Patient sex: M
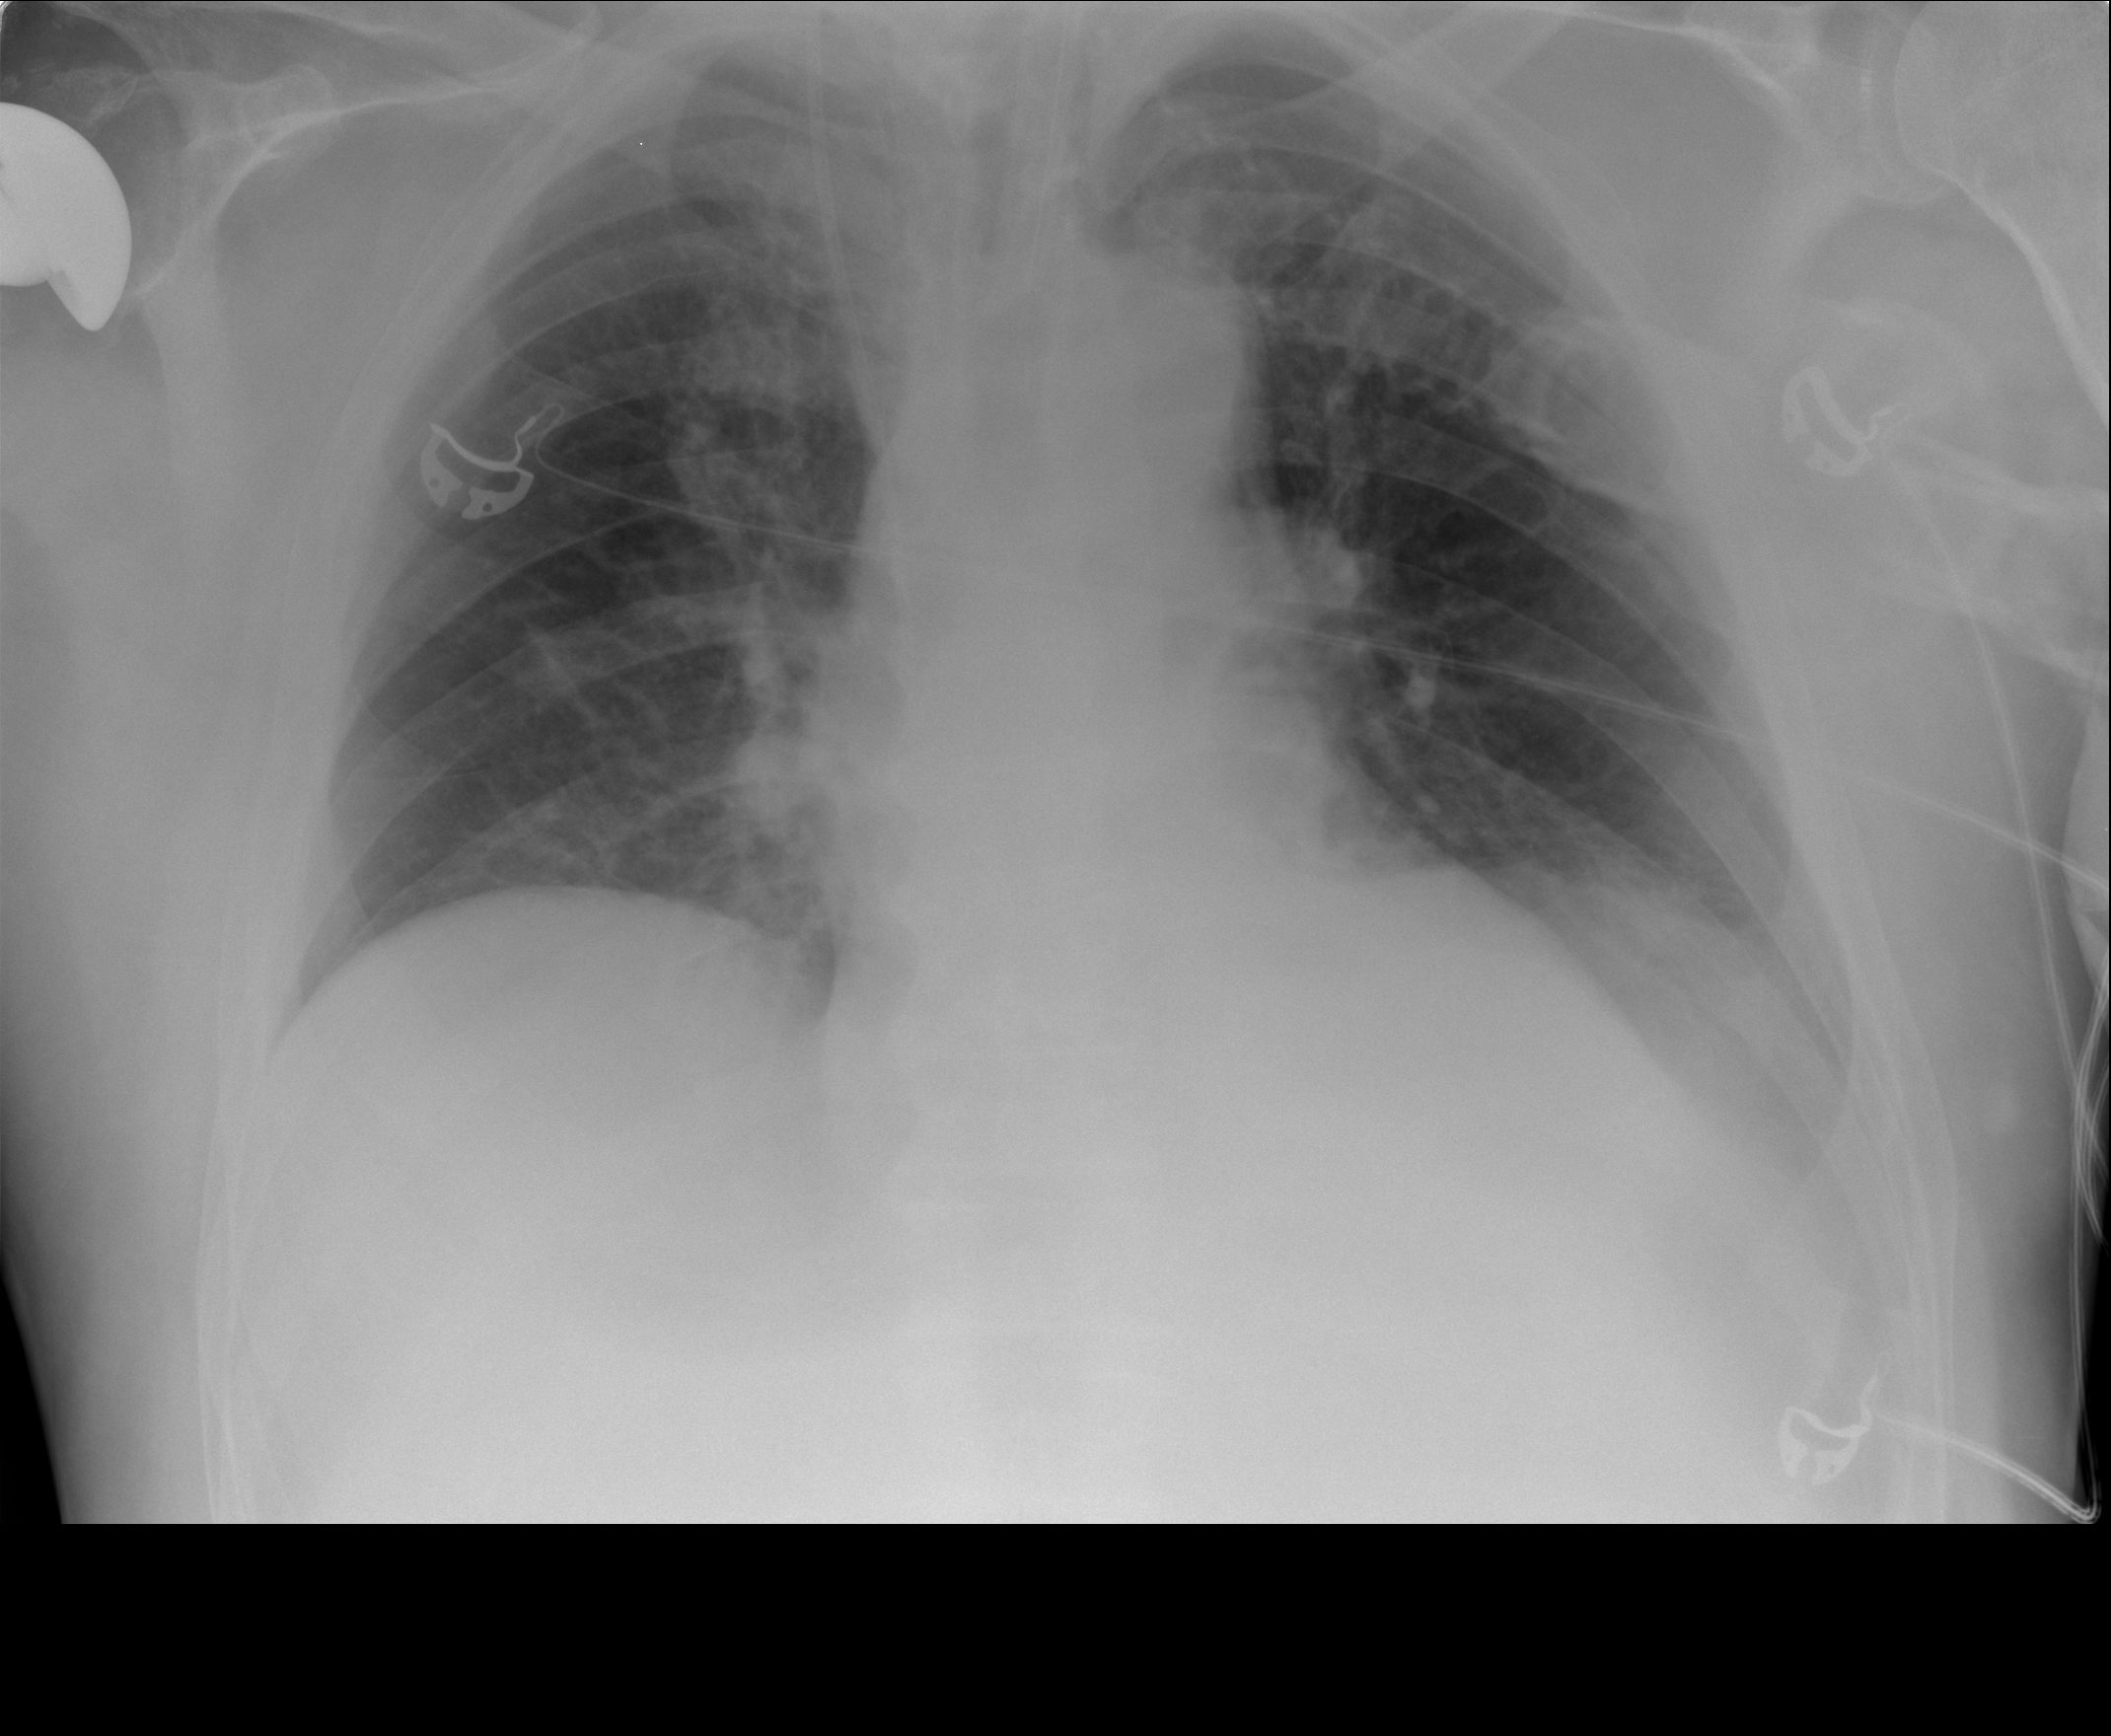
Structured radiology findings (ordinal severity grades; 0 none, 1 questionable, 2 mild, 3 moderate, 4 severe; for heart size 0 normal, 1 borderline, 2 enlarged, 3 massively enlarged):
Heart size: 0
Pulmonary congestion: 0
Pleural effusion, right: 0
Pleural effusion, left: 0
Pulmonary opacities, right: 2
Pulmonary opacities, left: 0
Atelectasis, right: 0
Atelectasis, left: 2